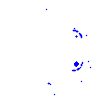
Particle: pion